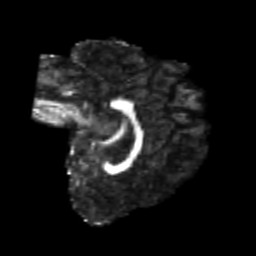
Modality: FA
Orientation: sagittal
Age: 20
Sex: female
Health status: healthy
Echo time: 0.074 s